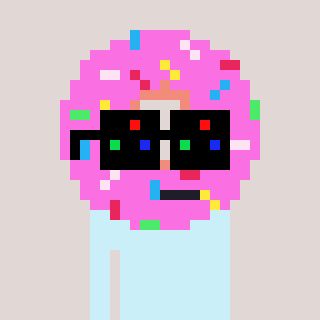
a pixel art character with square black sunglasses, a doughnut-shaped head and a slimegreen-colored body on a warm background